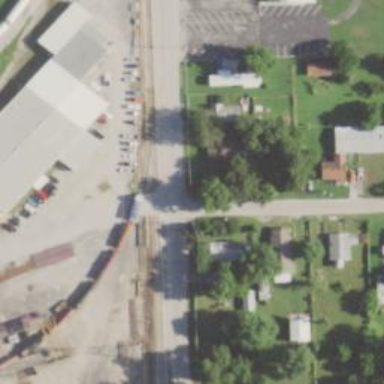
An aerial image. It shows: Railway level crossing.